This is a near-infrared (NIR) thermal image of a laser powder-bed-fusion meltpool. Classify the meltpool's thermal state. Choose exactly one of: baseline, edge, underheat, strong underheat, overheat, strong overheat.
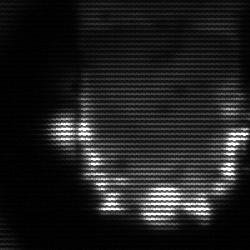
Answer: baseline